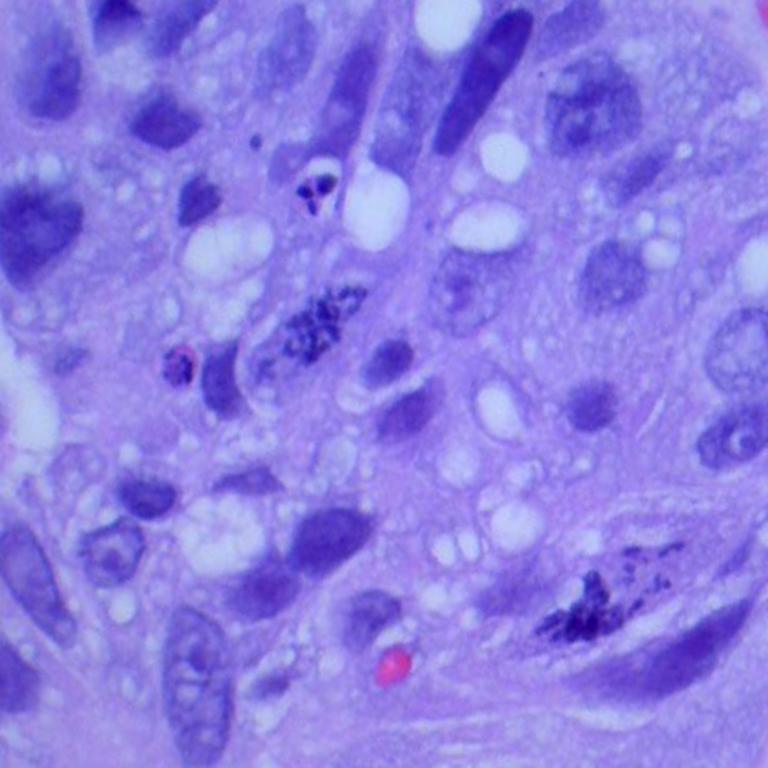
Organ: lung
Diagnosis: squamous carcinomas